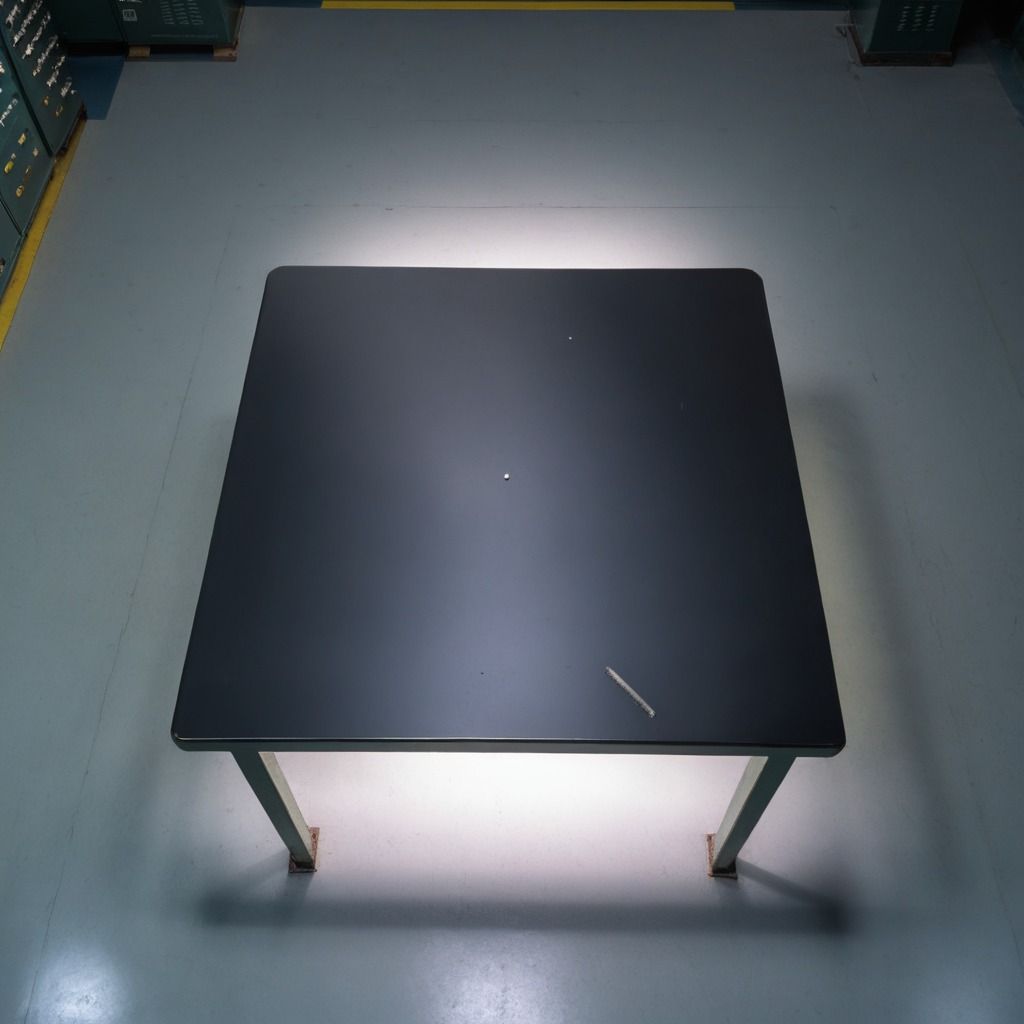
A coiled metal spring is lying on a clean empty table in the evening.